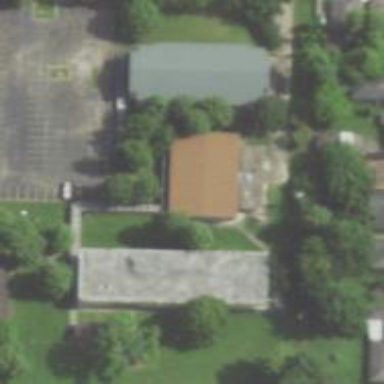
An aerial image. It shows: School.